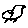
Label: bird